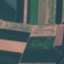
Label: AnnualCrop